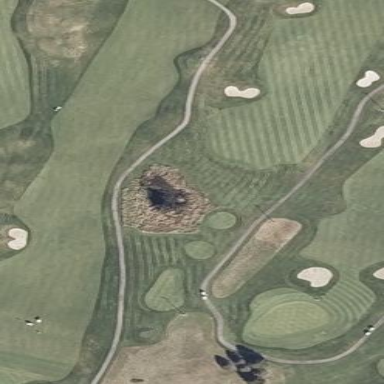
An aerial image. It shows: Grassy area designated as golf fairway.